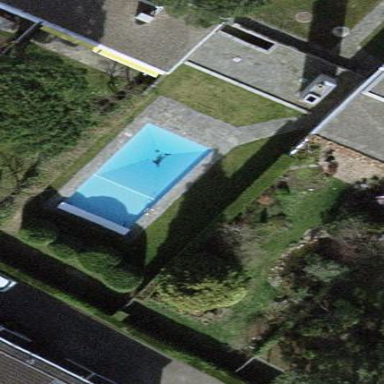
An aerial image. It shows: Swimming pool located in leisure land.